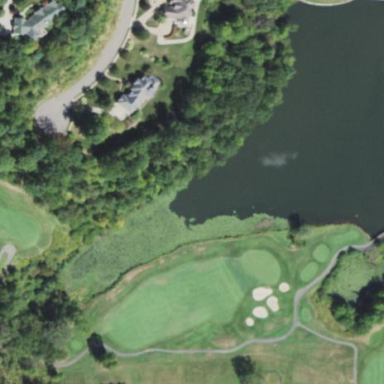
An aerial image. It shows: Water hazard on golf course.